Question: I'm having a problem with xe:objectData and global variables. Not sure if this is a bug or working as designed.
The sample is a dumb one, I know. It's just meant to demonstrate the issue.
1. works as expected
2. throws exception. I have seen the same behaviour, when I try to use scoped variables in xe:objectData. Always a null is returned, although the variables contain values.
Anyone to shed a light on this?

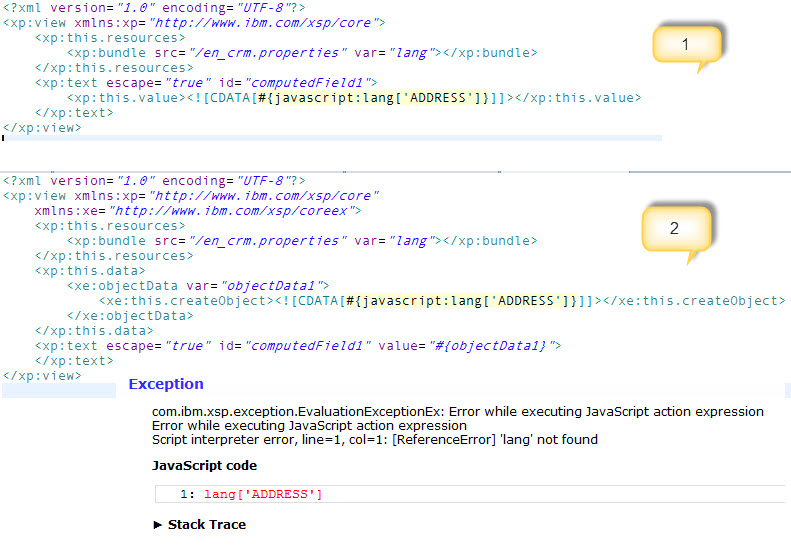
Answer: I believe you can not use bundle resources at that time because of timing of when things occur in the lifecycle. When the objectData's create object method is called, other objects may not yet be created yet. You may have to manually load the bundle and retrieve the property you need.